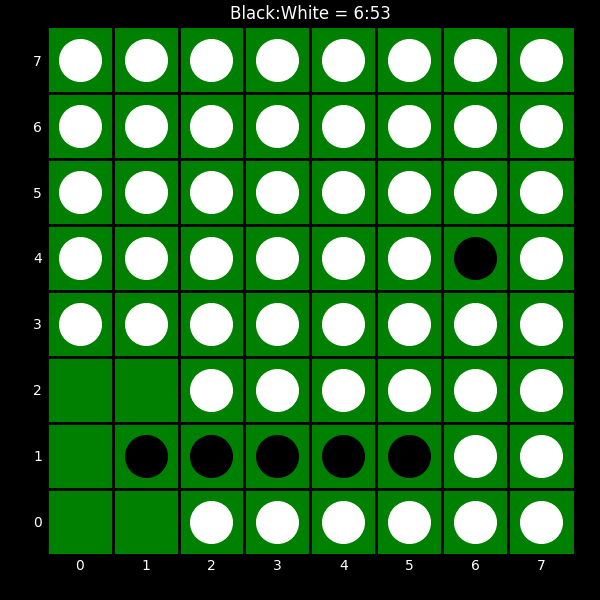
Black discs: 6
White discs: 53